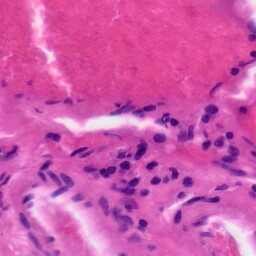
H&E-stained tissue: Tonsil